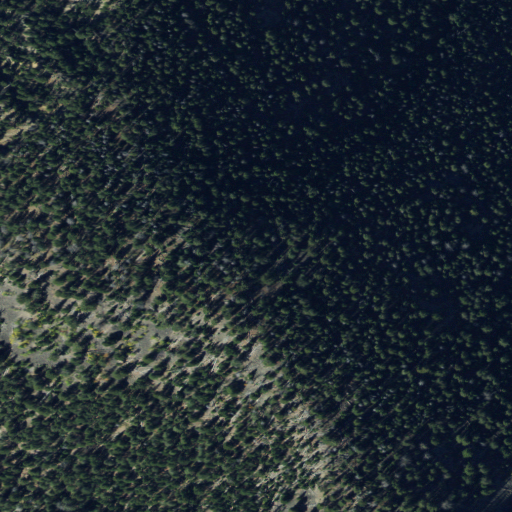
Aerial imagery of mountain in Montana named Grouse Mountain containing only evergreen forest